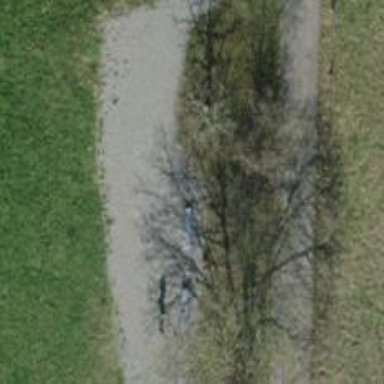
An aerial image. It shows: Footway with pebblestone surface.